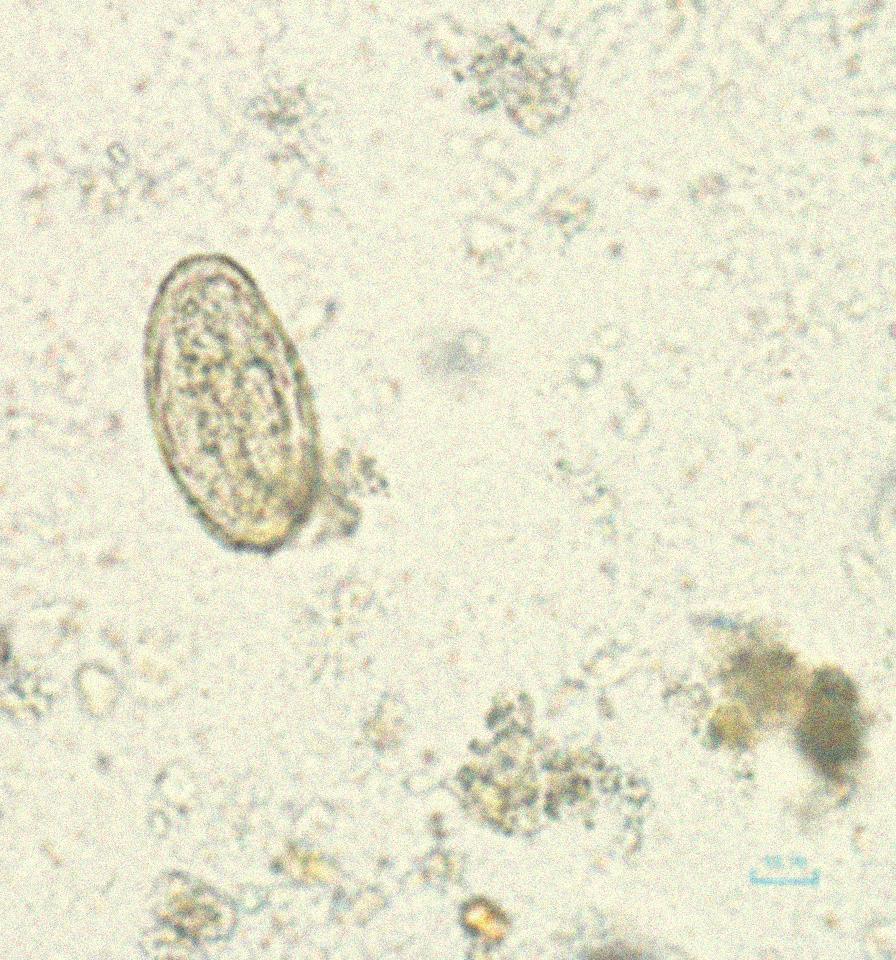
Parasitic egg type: Ascaris lumbricoides